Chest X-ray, AP view. Patient: 58 years old, sex M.
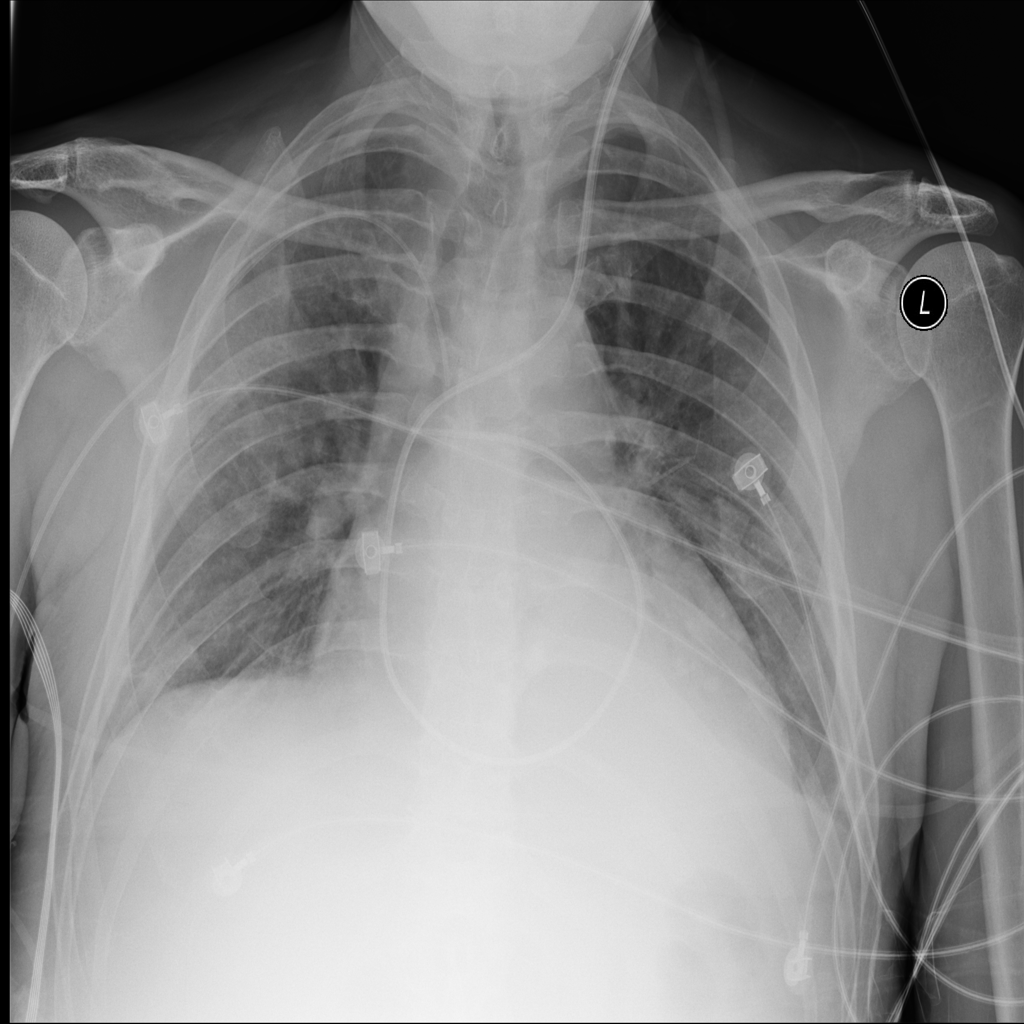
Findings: No Finding